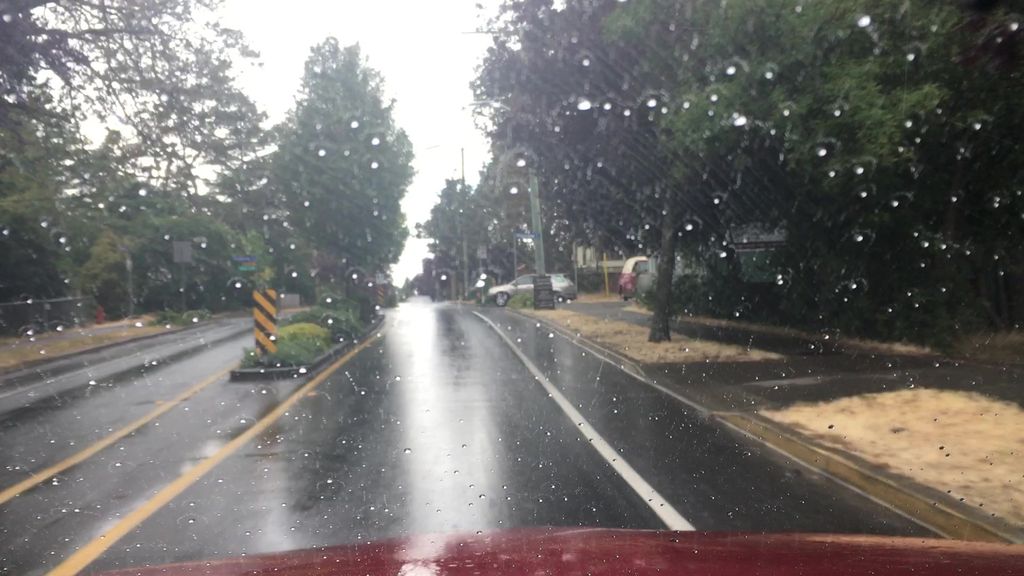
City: victoria